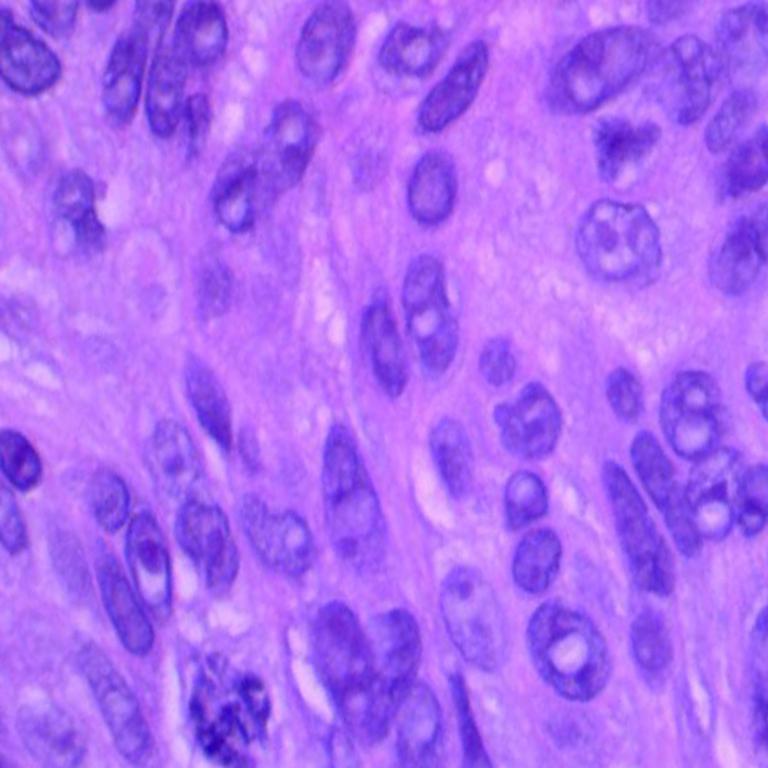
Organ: lung
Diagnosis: squamous carcinomas